Field crop: maize
Growth stage: 2
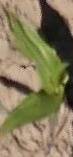
Species: maize